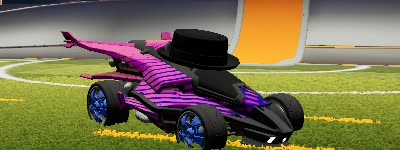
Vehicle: aftershock